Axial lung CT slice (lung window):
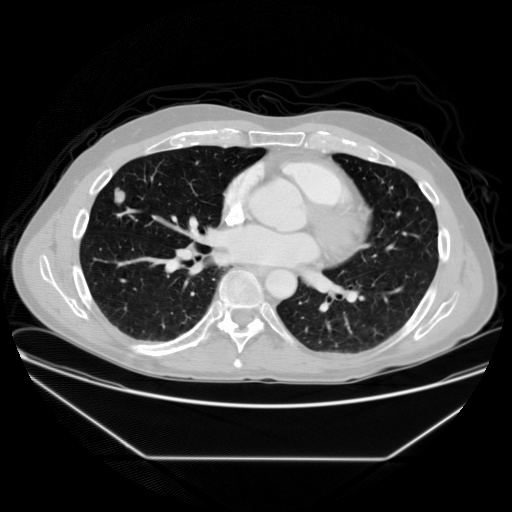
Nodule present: yes
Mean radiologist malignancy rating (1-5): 3.25